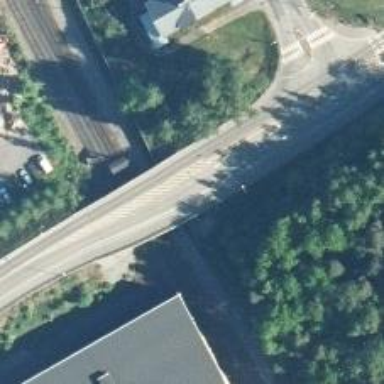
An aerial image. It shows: Secondary road bridge with separate asphalt cycleway and sidewalk.